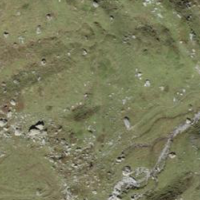
EUNIS habitat code: 23
Species observed at this site:
Papilio machaon
Miramella alpina
Gonepteryx rhamni
Linaria cannabina
Colias palaeno
Anthus spinoletta
Phoenicurus ochruros
Turdus torquatus